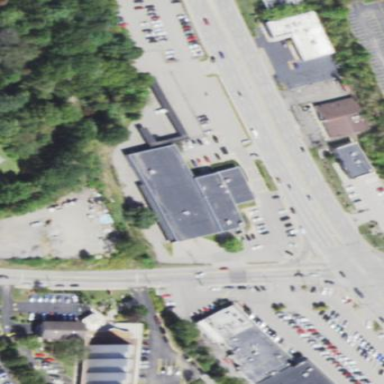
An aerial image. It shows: Post office building.